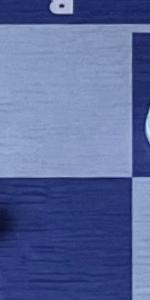
Label: Empty